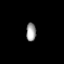
Tissue: prostate
Cell type: T cells
Senescence score: 0.2591
Nuclear area (px): 179
Mean DAPI intensity: 155.201